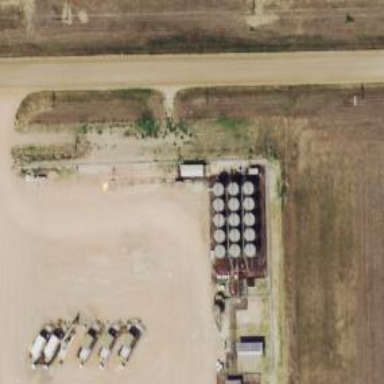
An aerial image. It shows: Storage tank with man-made structure.